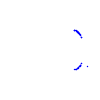
Particle: proton